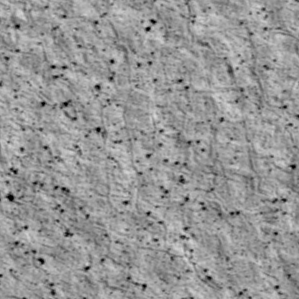
Label: non_frost